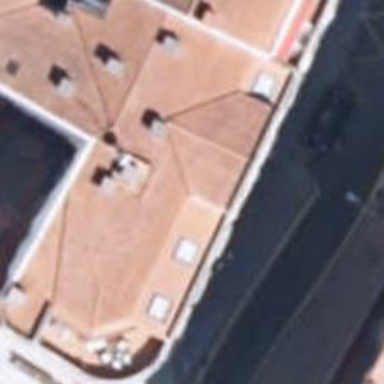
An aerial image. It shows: Hotel.